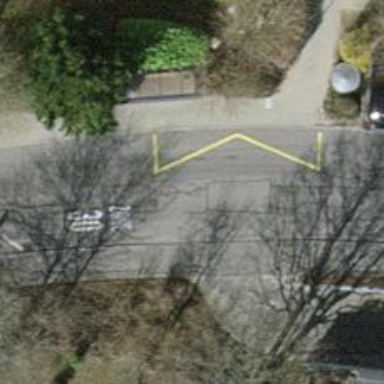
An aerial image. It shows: Bus stop with designated stop position for public transport.